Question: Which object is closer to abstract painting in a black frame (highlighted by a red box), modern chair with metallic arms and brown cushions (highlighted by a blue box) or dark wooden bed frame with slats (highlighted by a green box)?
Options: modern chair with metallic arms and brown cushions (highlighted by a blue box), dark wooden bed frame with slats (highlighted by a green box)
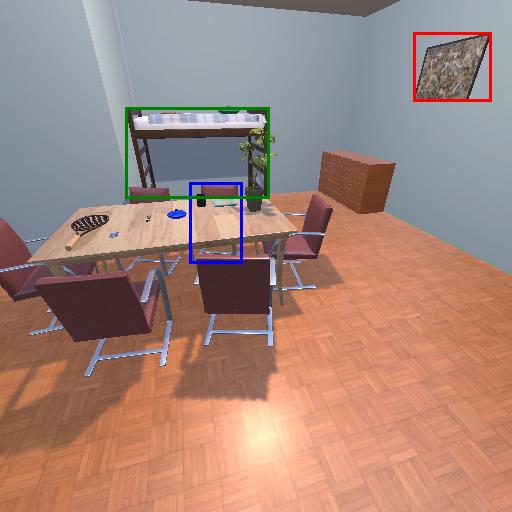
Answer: modern chair with metallic arms and brown cushions (highlighted by a blue box)